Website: bh-photo
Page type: address-validator
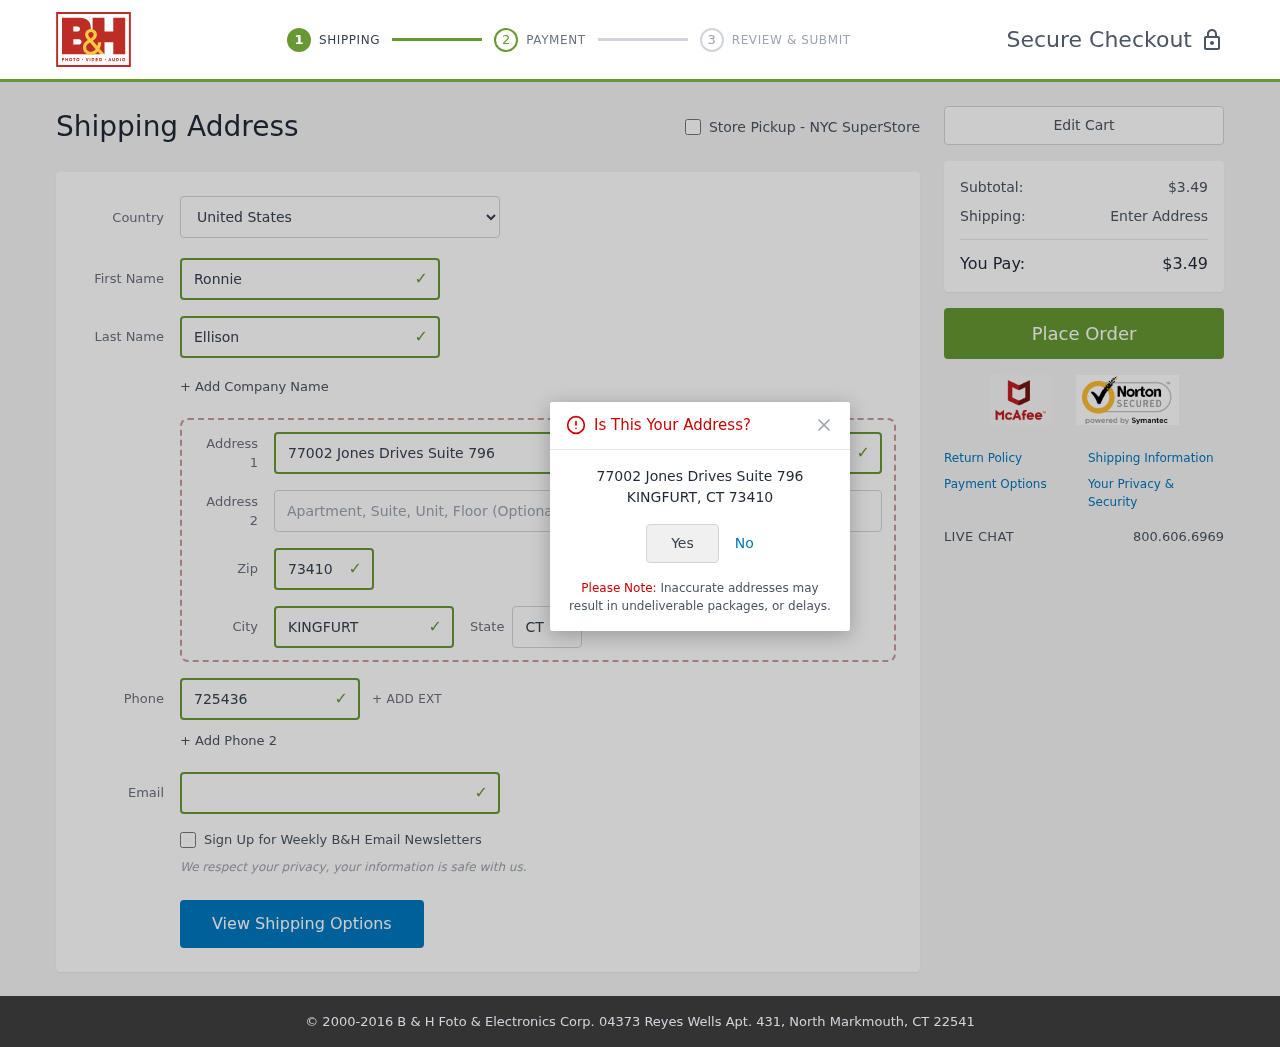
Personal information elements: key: PII_CITY
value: Kingfurt
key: PII_COUNTRY
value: United States
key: PII_EMAIL
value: ronnie_ellison@hotmail.com
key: PII_FIRSTNAME
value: Ronnie
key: PII_LASTNAME
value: Ellison
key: PII_PHONE
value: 7254362691
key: PII_POSTCODE
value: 73410
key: PII_STATE_ABBR
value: CT
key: PII_STREET
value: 77002 Jones Drives Suite 796
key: PII_CITY_CONFIRM
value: KINGFURT
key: PII_STATE_ABBR3
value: CT
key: PII_POSTCODE_FULL
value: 73410
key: PII_POSTCODE_NUMERIC
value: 73410
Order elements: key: ORDER_SUBTOTAL
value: $3.49
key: ORDER_TOTAL
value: $3.49